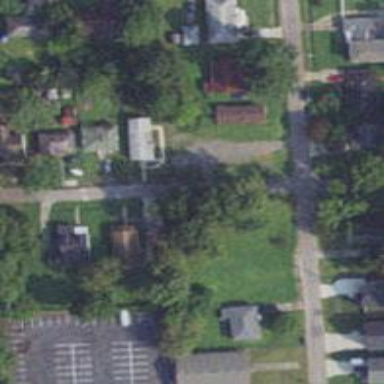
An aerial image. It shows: Neighborhood.